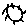
Label: sun